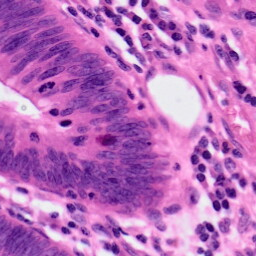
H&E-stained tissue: Colon